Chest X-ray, PA view. Patient: 21 years old, sex F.
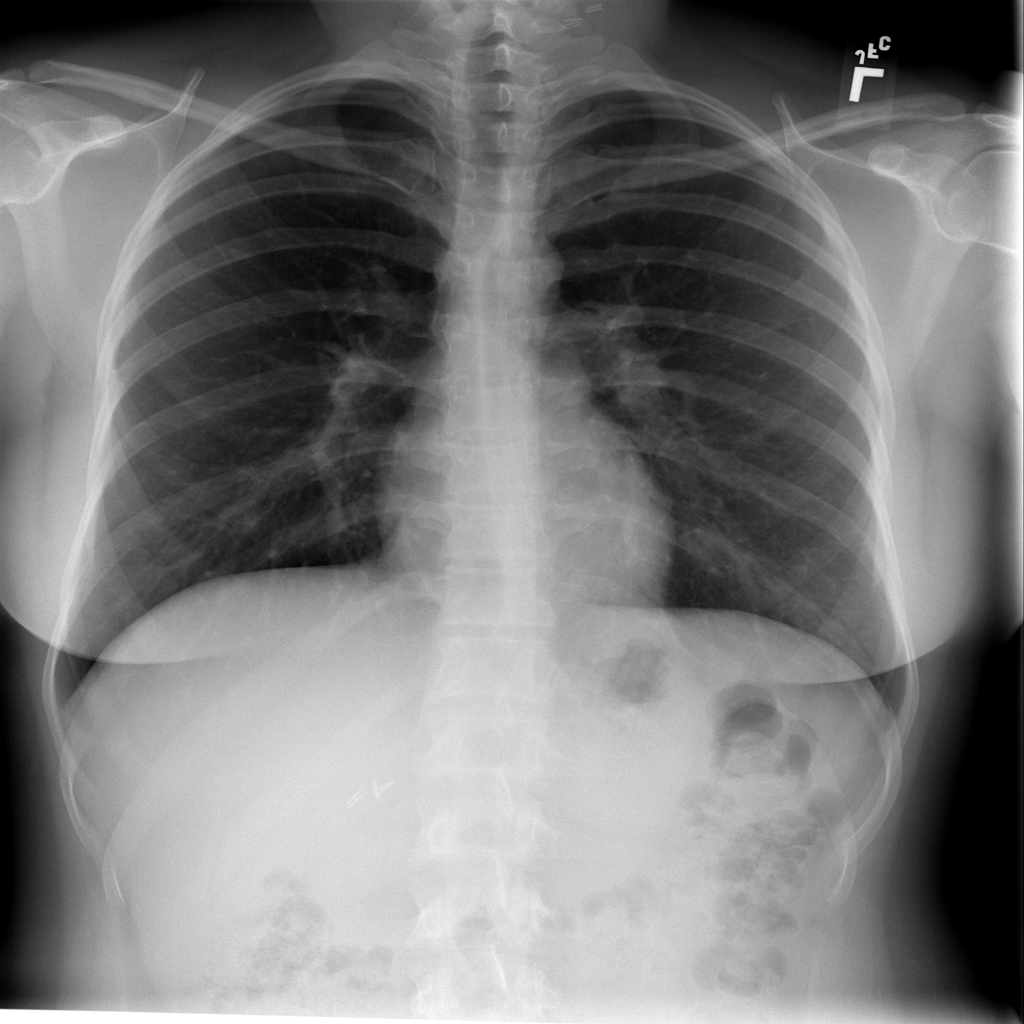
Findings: No Finding